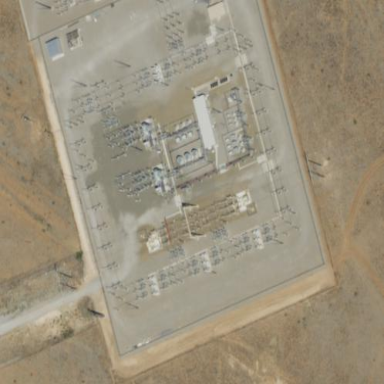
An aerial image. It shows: Power substation.